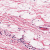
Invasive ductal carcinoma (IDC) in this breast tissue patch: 0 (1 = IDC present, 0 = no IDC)